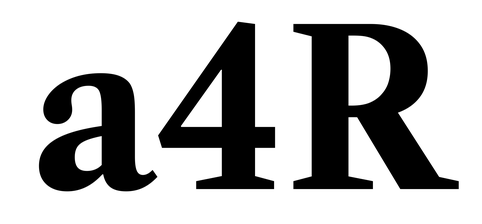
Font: LibreCaslonText_Bold